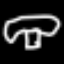
Label: mushroom